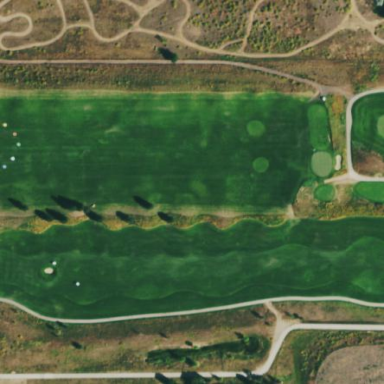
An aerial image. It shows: Grassy area designated for driving range golf.